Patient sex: F
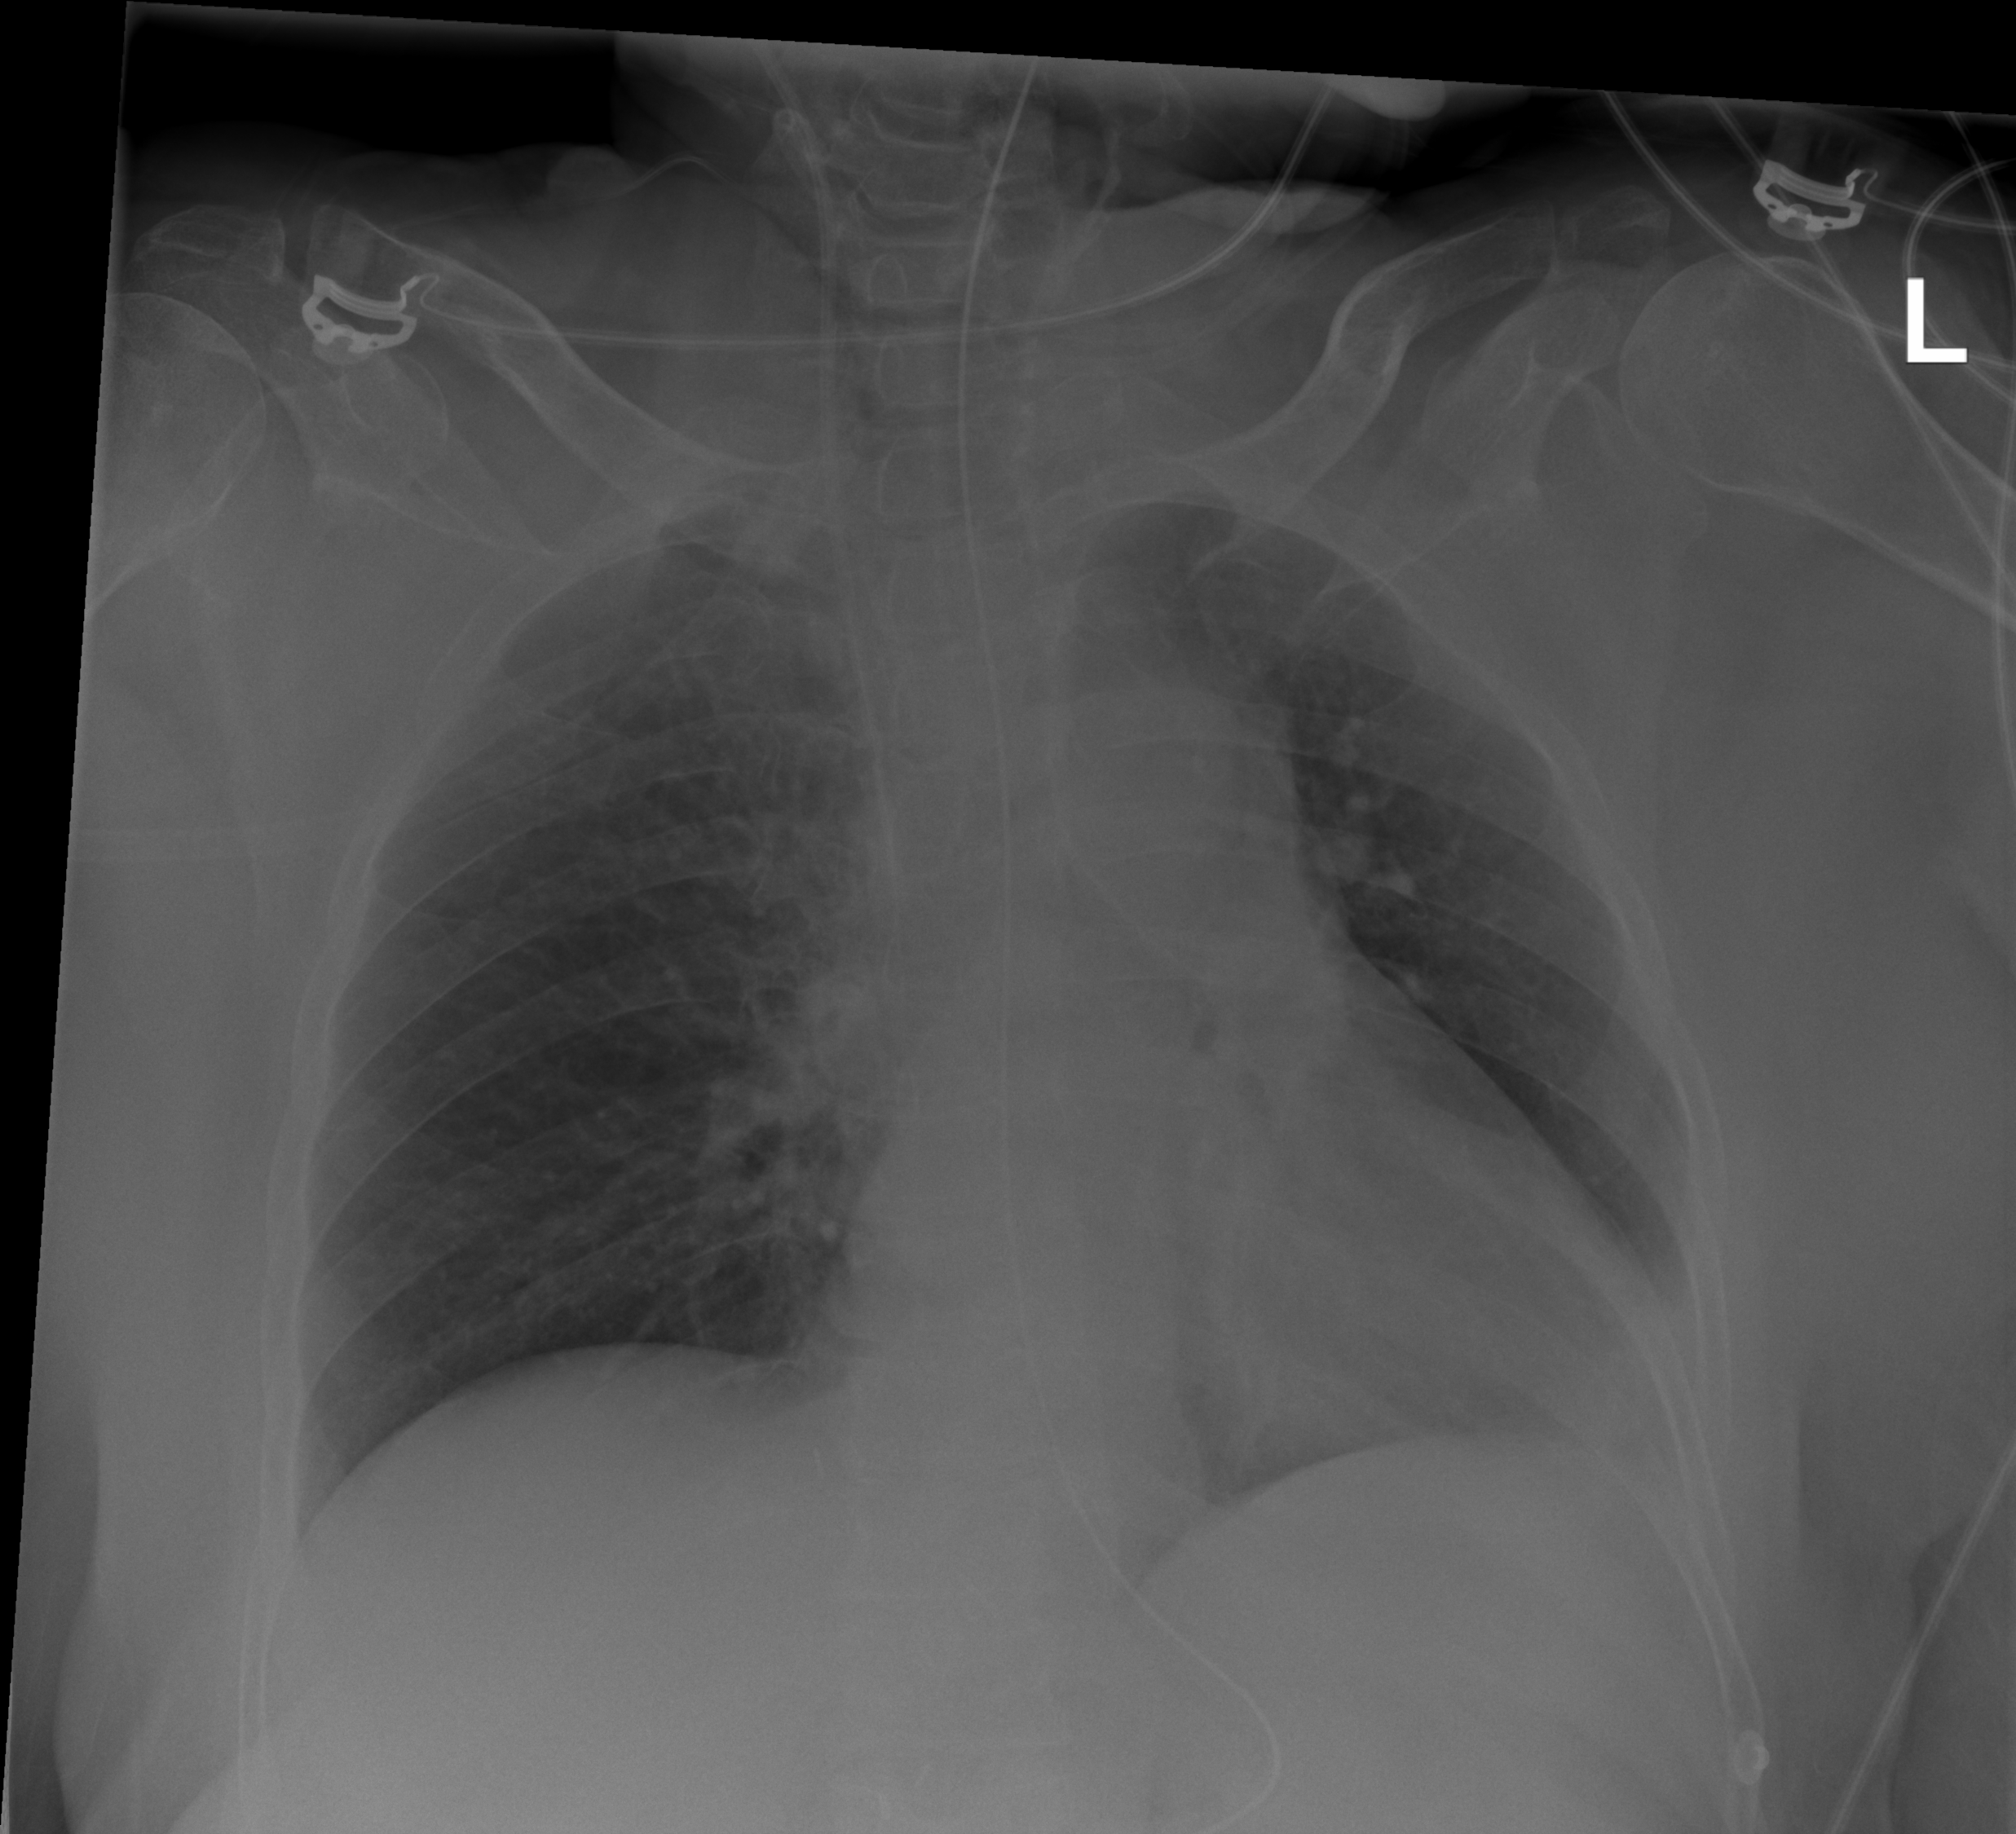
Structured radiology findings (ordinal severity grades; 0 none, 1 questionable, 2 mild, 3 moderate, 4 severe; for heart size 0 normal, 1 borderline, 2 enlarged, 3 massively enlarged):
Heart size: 1
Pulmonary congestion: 0
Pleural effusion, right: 0
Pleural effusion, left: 1
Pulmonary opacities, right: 0
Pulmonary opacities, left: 0
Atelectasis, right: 0
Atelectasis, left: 2